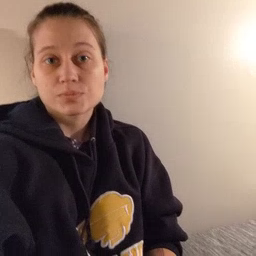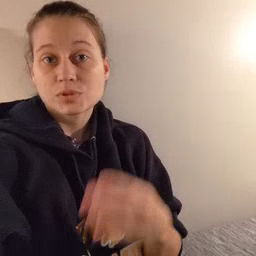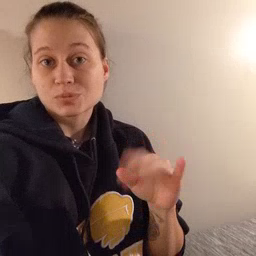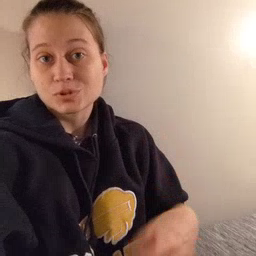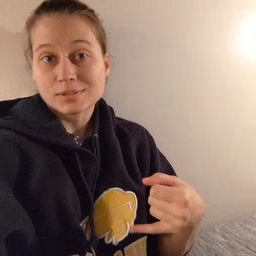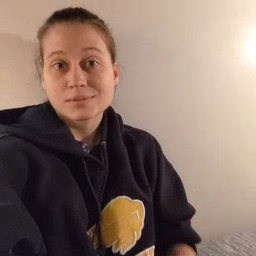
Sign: jeans